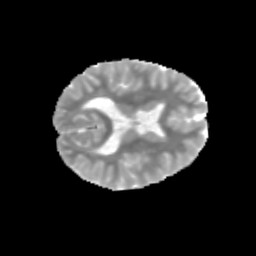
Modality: MD
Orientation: axial
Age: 11
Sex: male
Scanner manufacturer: siemens
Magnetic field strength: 3 T
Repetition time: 3.8 s
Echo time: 0.07 s